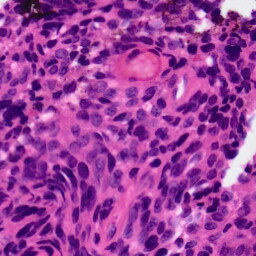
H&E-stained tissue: Ovarian